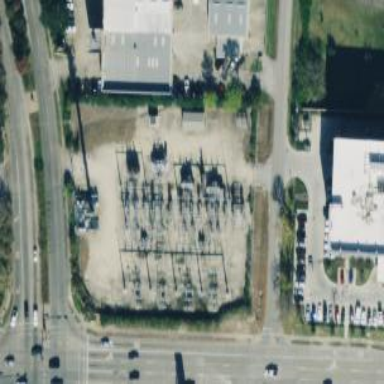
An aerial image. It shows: Switch for power supply.